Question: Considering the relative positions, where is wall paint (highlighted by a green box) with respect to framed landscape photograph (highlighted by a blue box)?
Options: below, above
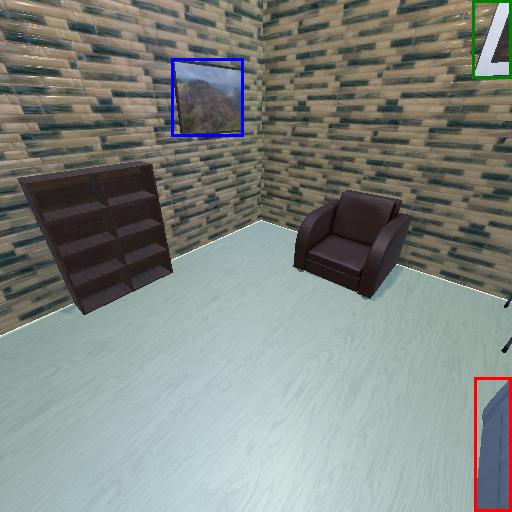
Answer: below